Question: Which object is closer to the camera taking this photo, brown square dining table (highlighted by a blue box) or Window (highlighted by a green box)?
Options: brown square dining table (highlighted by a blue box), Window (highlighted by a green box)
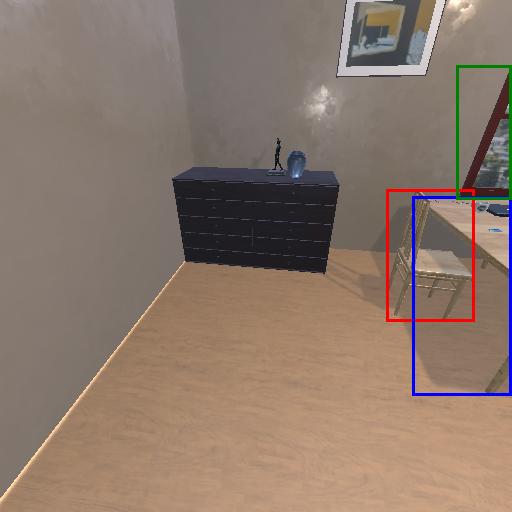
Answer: brown square dining table (highlighted by a blue box)